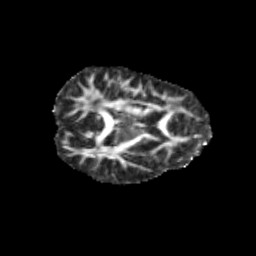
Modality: FA
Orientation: axial
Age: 9
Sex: female
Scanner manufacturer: siemens
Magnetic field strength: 3 T
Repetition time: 3.8 s
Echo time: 0.07 s